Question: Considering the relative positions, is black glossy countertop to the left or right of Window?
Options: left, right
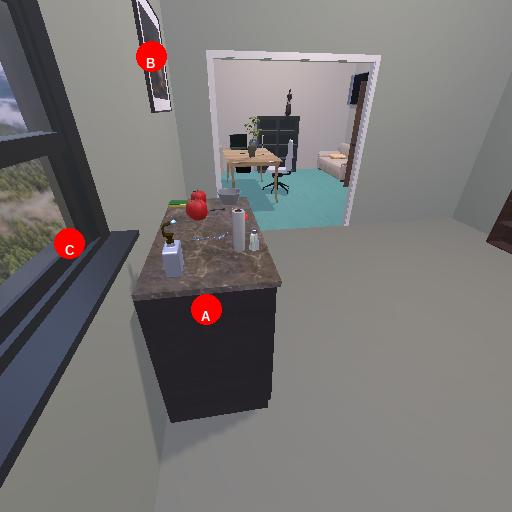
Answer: left